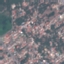
Label: Residential